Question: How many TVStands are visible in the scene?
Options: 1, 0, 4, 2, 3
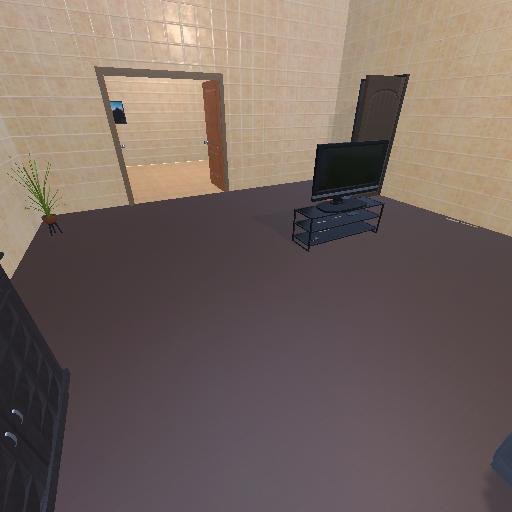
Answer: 1